Aerial crown-view tile of a tropical tree (Barro Colorado Island, Panama), acquired 20250616:
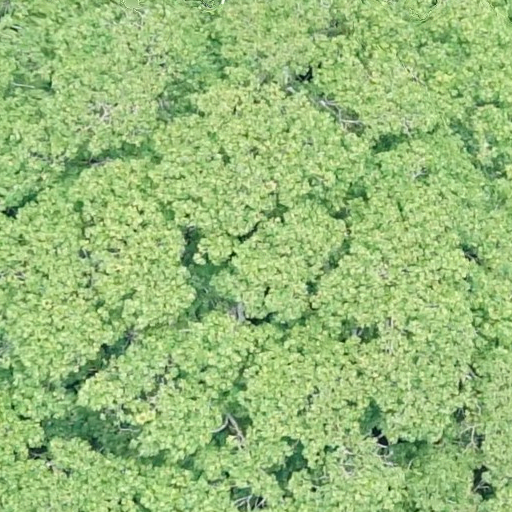
Species: Dipteryx oleifera
GBIF accepted scientific name: Dipteryx oleifera
Crown area: 722.045 m²